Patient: sex F, age 75
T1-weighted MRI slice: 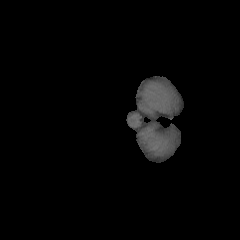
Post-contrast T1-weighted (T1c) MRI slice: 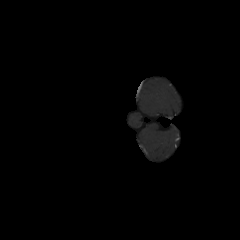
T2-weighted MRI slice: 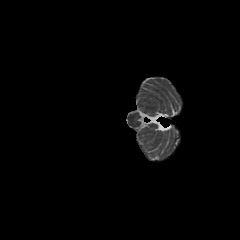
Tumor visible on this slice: no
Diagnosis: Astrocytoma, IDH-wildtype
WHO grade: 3